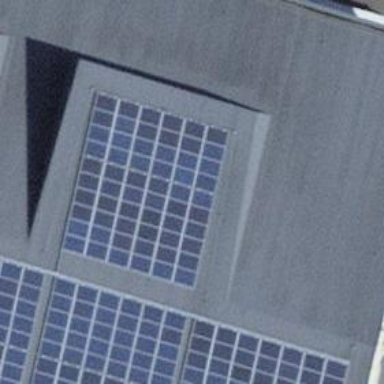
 consisting of solar photovoltaic panels."